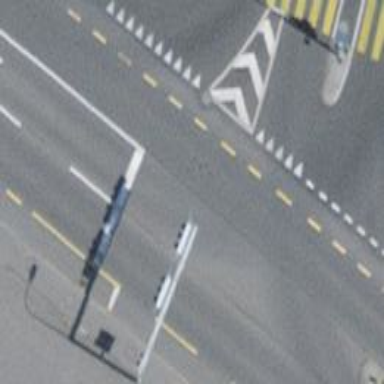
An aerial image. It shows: Secondary road with asphalt surface. There are sidewalks on both sides and exclusive lanes for cyclists on both sides as well.